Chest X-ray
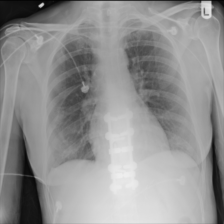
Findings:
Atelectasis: negative
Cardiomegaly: negative
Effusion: negative
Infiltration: negative
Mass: negative
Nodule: negative
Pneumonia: negative
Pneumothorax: negative
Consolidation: negative
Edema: negative
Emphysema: negative
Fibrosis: negative
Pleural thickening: negative
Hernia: negative